Field crop: maize
Growth stage: 1
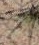
Species: salsola